Interaction volume radius: 5 \u00c5
Interaction volume height: 20 \u00c5
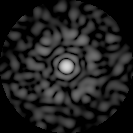
Disorder parameter: 0.8044